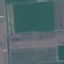
Land use / land cover: AnnualCrop